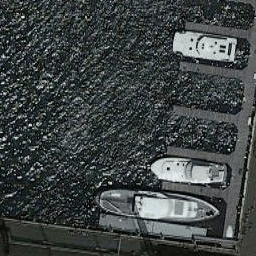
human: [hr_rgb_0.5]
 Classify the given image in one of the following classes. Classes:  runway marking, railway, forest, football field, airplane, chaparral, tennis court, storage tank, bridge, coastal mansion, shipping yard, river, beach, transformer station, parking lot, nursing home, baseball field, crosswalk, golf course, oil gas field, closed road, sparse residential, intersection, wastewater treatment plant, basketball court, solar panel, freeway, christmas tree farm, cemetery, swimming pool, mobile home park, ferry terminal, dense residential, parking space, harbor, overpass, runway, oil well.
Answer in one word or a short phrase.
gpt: harbor